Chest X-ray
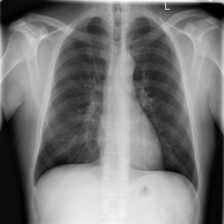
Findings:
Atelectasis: negative
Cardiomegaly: negative
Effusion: negative
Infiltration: positive
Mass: negative
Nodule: negative
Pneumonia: negative
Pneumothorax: negative
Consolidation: negative
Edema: negative
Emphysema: negative
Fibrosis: negative
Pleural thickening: negative
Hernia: negative